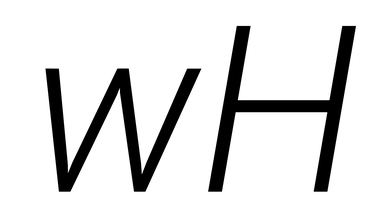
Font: Roboto-Italic_Light_Italic